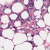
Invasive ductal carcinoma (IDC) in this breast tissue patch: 0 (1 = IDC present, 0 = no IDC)